Question: In Wordpress I have created a custom post type for Events, for which the company is listing all of their concerts. To streamline event creation I've also built a script that will publish the exact Event to the company's Facebook Page. This is done simply by hitting a button in the Event edit post page...

What happens is when the button is pressed a jQuery Ajax call uses the values of the Event fields and sends them to the PHP script that posts the Facebook event via 'GET' variables. That's it. The problem with this is that if someone were to find the URL of the script they could essentially post Facebook events no problem.
Is this a bad approach? What can I do to prevent outsiders from accessing the Facebook Event script and only allow posting from the Wordpress site? Should I implement a nonce for this?
I started storing the Facebook auth token in the Wordpress database and passing it to the script when the Ajax call is made. Is this secure enough? Should I do something more?
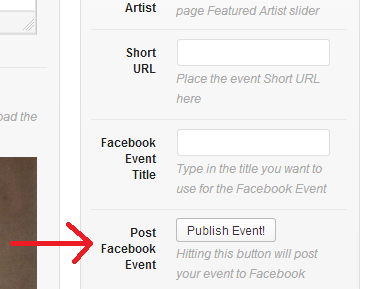
Answer: I would set a unique value (maybe a hash of the timestamp) and set it as a session var on the form page. Then pass that hash in the ajax call and the receiving PHP page will compare it to the hash in the session var.